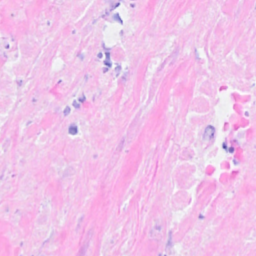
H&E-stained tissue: Breast